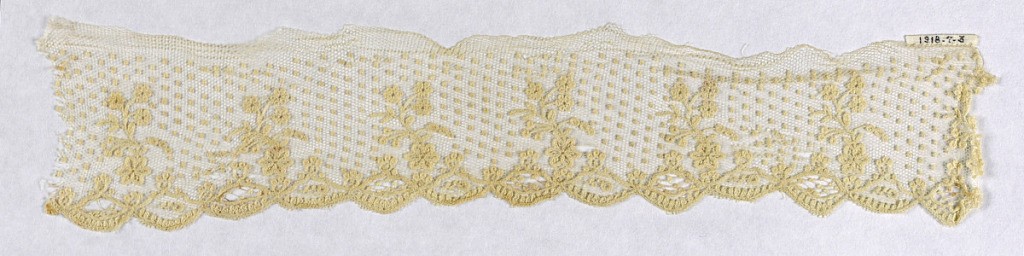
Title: Band
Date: early 19th century
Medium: linen Technique: tambour work on net
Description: Net band with tambour embroidery in floral spray design. Border of small ovals forms scallop along bottom edge. Tiny dots over ground.